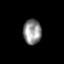
Tissue: prostate
Cell type: T cells
Senescence score: 0.7035
Nuclear area (px): 441
Mean DAPI intensity: 144.451